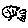
Label: fish